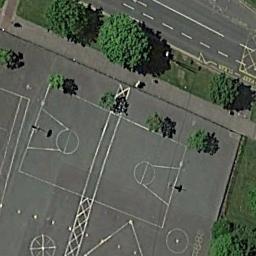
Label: basketball_court